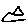
Label: triangle